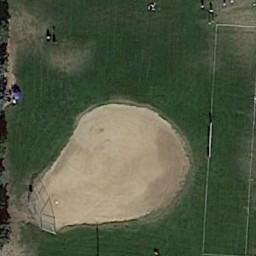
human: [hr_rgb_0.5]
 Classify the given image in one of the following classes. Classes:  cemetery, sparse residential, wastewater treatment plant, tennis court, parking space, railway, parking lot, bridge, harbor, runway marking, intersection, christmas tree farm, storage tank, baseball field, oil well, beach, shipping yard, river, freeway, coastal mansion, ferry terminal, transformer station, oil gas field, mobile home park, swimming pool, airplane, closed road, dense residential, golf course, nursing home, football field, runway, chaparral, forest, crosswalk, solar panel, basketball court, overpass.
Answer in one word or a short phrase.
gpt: baseball field